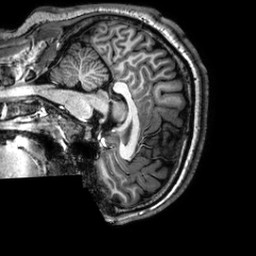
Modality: T1w
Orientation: sagittal